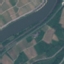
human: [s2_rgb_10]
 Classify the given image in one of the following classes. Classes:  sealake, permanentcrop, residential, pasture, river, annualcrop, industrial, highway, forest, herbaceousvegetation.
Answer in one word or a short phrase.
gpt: River